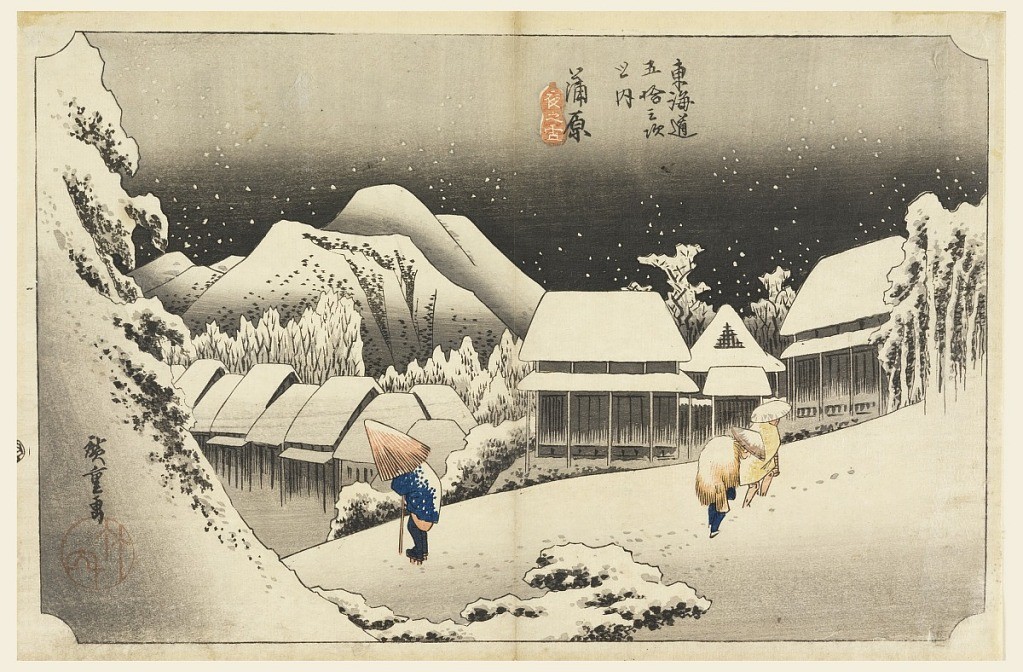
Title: Kambara, Snow at Twilight, in The Fifty-Three Stations of the Tokaido Road (Tokaido Gojusan Tsugi-no Uchi)
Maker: Ando Hiroshige, Japanese, 1797–1858
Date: ca. 1834
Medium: Woodblock print in colored ink on paper
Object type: Print
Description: Winter scene with heavy snow; village in the middle distance. A steep tree-clad slope at left with trees and mountains in background.  In the foreground, the road slopes upwards to right with three peasants.